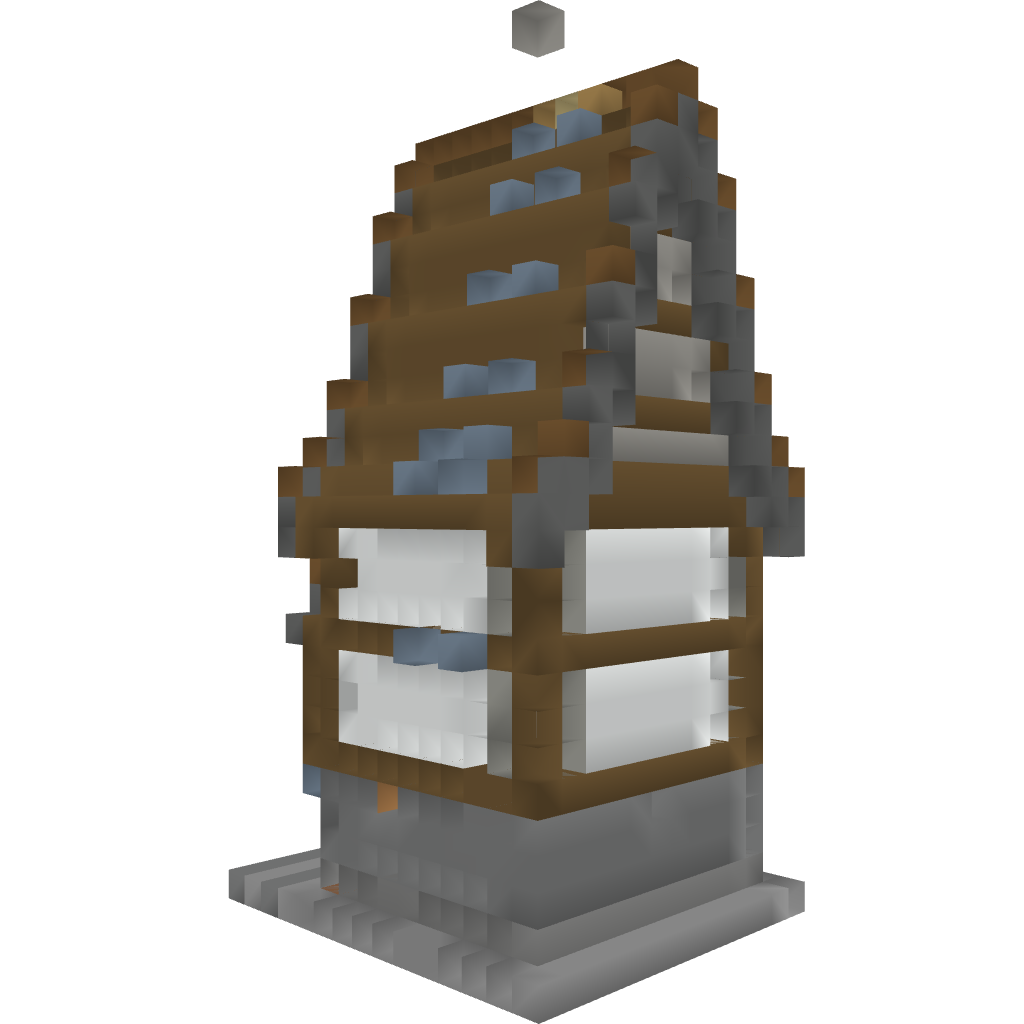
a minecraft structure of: Pretty Little Shop